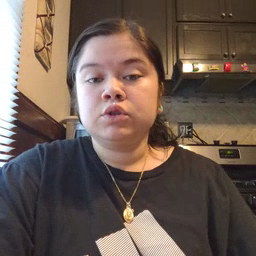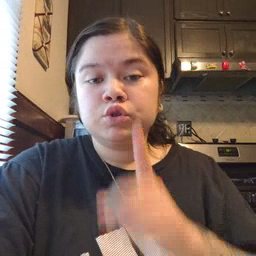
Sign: jeans